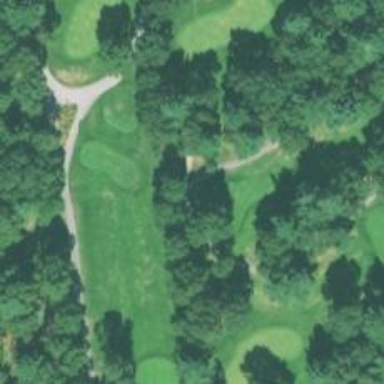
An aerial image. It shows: Path for both road and golf.